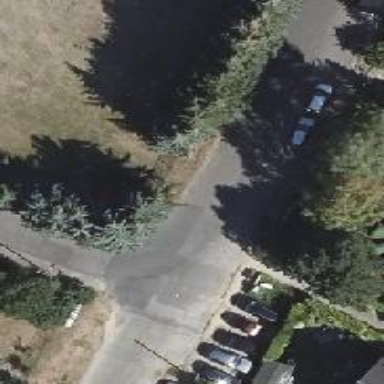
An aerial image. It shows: Residential road with asphalt surface.